Question: How can I align the height of last row where I have ratingBar? As you can see the height is larger than the other rows. I tried making marginTop/paddingTop=0, but nothing is working. Is it because I used height=0 and weight = 1 for all rows?
Thanks

CODE:
'''
<ScrollView
xmlns:android="http://schemas.android.com/apk/res/android"
xmlns:tools="http://schemas.android.com/tools"
android:background="@drawable/border"
android:layout_width="match_parent"
android:layout_height="match_parent"
android:fillViewport="true"
android:paddingBottom="@dimen/activity_vertical_margin"
android:paddingLeft="@dimen/activity_horizontal_margin"
android:paddingRight="@dimen/activity_horizontal_margin"
android:paddingTop="@dimen/activity_vertical_margin"
tools:context=".AddEntry" >
<TableLayout
android:id="@+id/tableLayout1"
android:layout_width="match_parent"
android:layout_height="wrap_content" >
<TableRow
android:id="@+id/tr14"
android:padding="2.5dp"
android:background="@color/col2"
android:gravity="center_vertical"
android:layout_width="wrap_content"
android:layout_height="0dp"
android:layout_weight="1" >
<TextView
android:id="@+id/l_comment"
android:layout_width="wrap_content"
android:layout_height="wrap_content"
android:text="@string/comment" />
<EditText
android:id="@+id/comment"
android:layout_width="wrap_content"
android:layout_height="wrap_content"
android:textSize="14sp"
android:background="@android:color/transparent"
android:hint="@string/definputtext2" />
</TableRow>
<TableRow
android:id="@+id/tr14a"
android:padding="2.5dp"
android:background="@color/col1"
android:gravity="center_vertical"
android:layout_width="wrap_content"
android:layout_height="0dp"
android:layout_weight="1" >
<TextView
android:id="@+id/lab_isdn"
android:layout_width="wrap_content"
android:layout_height="wrap_content"
android:text="@string/isdn" />
<EditText
android:id="@+id/isdn"
android:layout_width="wrap_content"
android:layout_height="wrap_content"
android:textSize="14sp"
android:background="@android:color/transparent"
android:hint="@string/definputtext2" />
</TableRow>
<TableRow
android:id="@+id/tr15"
android:paddingLeft="2.5dp"
android:background="@color/col2"
android:gravity="center_vertical"
android:layout_width="wrap_content"
android:layout_height="0dp"
android:layout_weight="1" >
<TextView
android:id="@+id/lab_rating"
android:layout_width="80dp"
android:layout_height="wrap_content"
android:text="@string/rating" />
<RatingBar
android:id="@+id/rating"
android:layout_width="wrap_content"
android:layout_height="wrap_content"
android:numStars="5"
android:stepSize="1"
android:rating="1" />
<TextView
android:layout_width="0dp"
android:layout_weight="1"
android:layout_height="wrap_content"
android:text="" />
</TableRow>
</TableLayout>
</ScrollView>
'''
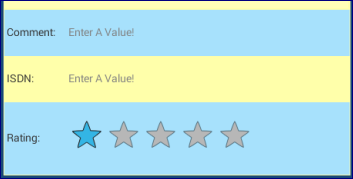
Answer: Use this:
'''
<ScrollView xmlns:android="http://schemas.android.com/apk/res/android"
xmlns:tools="http://schemas.android.com/tools"
android:layout_width="match_parent"
android:layout_height="match_parent"
android:background="#ff0000"
android:fillViewport="true"
android:paddingBottom="@dimen/activity_vertical_margin"
android:paddingLeft="@dimen/activity_horizontal_margin"
android:paddingRight="@dimen/activity_horizontal_margin"
android:paddingTop="@dimen/activity_vertical_margin"
tools:context=".AddEntry" >
<TableLayout
android:id="@+id/tableLayout1"
android:layout_width="match_parent"
android:layout_height="wrap_content" >
<TableRow
android:id="@+id/tr14"
android:layout_width="wrap_content"
android:layout_height="0dp"
android:layout_weight="1"
android:background="#f0f0f0"
android:gravity="center_vertical"
android:padding="2.5dp" >
<TextView
android:id="@+id/l_comment"
android:layout_width="wrap_content"
android:layout_height="wrap_content"
android:text="Comment" />
<EditText
android:id="@+id/comment"
android:layout_width="wrap_content"
android:layout_height="wrap_content"
android:background="@android:color/transparent"
android:textSize="14sp" />
</TableRow>
<TableRow
android:id="@+id/tr14a"
android:layout_width="wrap_content"
android:layout_height="0dp"
android:layout_weight="1"
android:background="#c0c0c0"
android:gravity="center_vertical"
android:padding="2.5dp" >
<TextView
android:id="@+id/lab_isdn"
android:layout_width="wrap_content"
android:layout_height="wrap_content"
android:text="ISDN" />
<EditText
android:id="@+id/isdn"
android:layout_width="wrap_content"
android:layout_height="wrap_content"
android:background="@android:color/transparent"
android:textSize="14sp" />
</TableRow>
<TableRow
android:id="@+id/tr15"
android:layout_width="wrap_content"
android:layout_height="0dp"
android:layout_weight="0.7"
android:background="#f0f0f0"
android:gravity="center_vertical"
android:paddingLeft="2.5dp" >
<TextView
android:id="@+id/lab_rating"
android:layout_width="wrap_content"
android:layout_height="wrap_content"
android:text="Rating" />
<RatingBar
android:id="@+id/rating"
android:layout_width="wrap_content"
android:layout_height="wrap_content"
android:numStars="5"
android:rating="1"
android:stepSize="1" />
<TextView
android:layout_width="0dp"
android:layout_height="wrap_content"
android:layout_weight="1"
android:text="" />
</TableRow>
</TableLayout>
</ScrollView>
'''